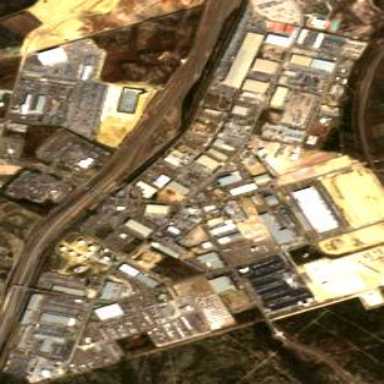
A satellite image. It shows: Industrial area.